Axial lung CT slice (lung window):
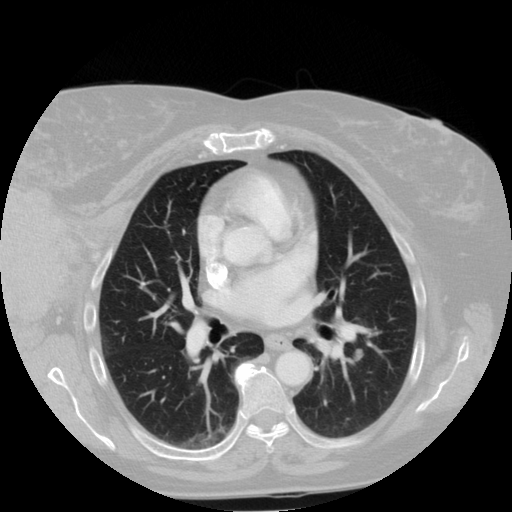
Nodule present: yes
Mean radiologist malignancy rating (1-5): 3